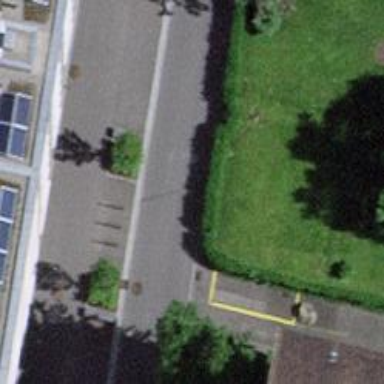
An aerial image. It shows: Bicycle parking area.